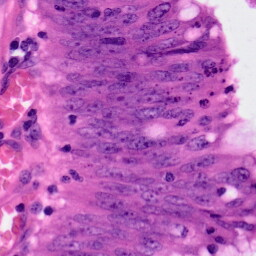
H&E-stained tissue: Colon